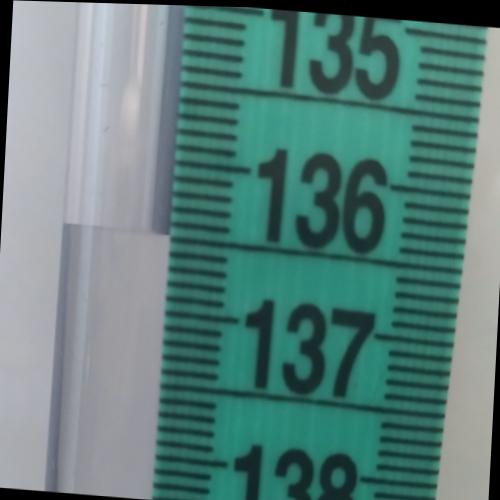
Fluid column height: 136.5 cm